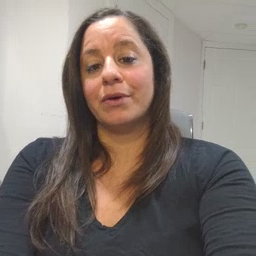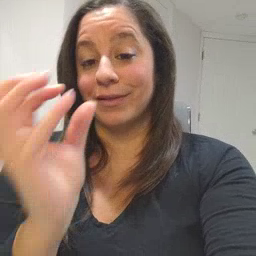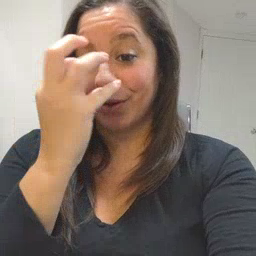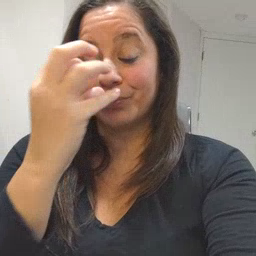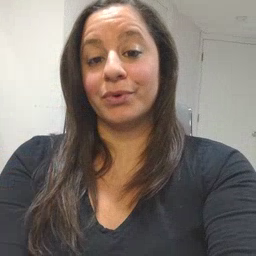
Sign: clown